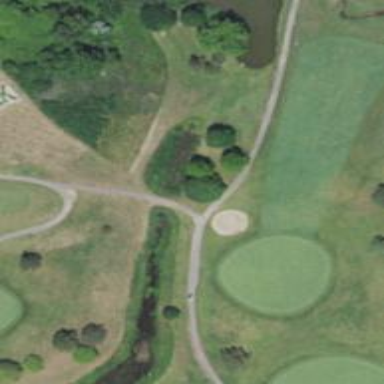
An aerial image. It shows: Golf cartpath that is also road path.